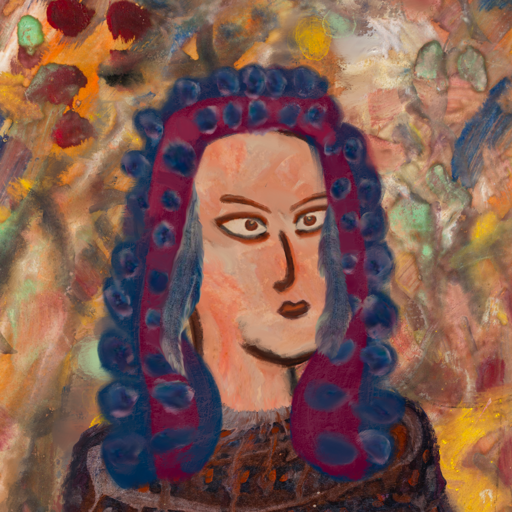
Background: Mother_And_Son_Mother, Head And Neck Side: Roy_Bahadur, Face Side: Roy_Bahadur, Bust: Hypocrite, Hair Side: Hill_Girl, Head Accessory: Blank, Second Necklace: Blank, Necklace: Blank, Baby: Blank